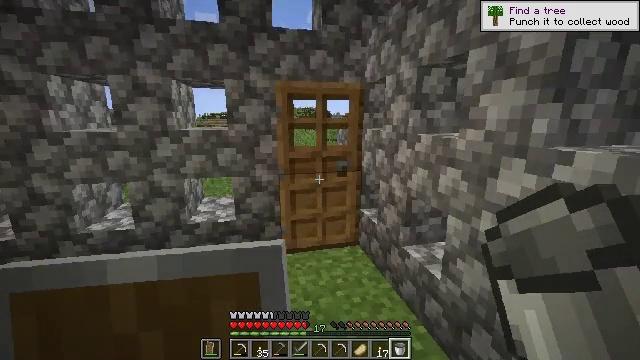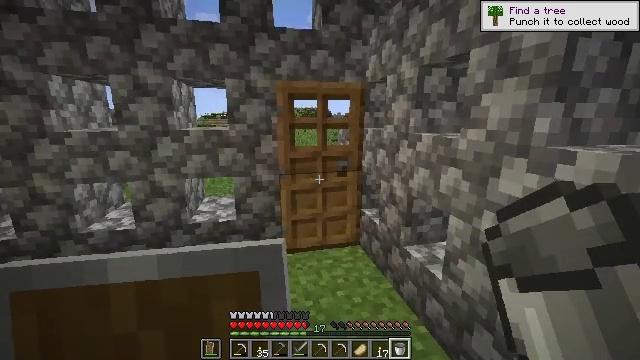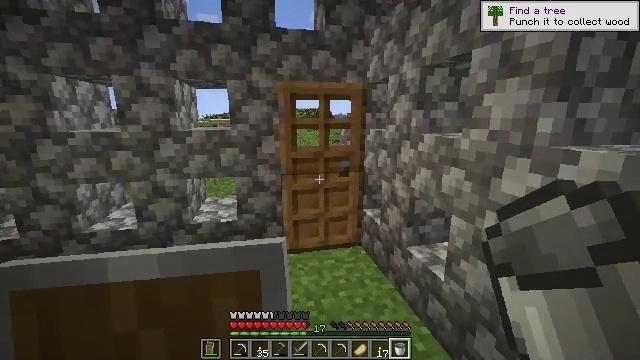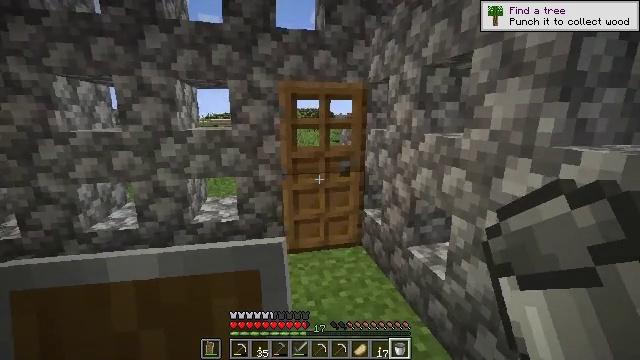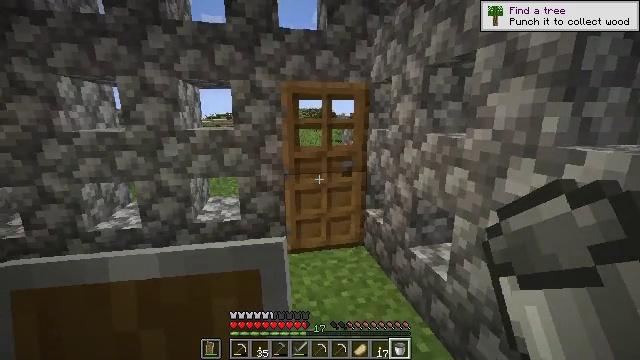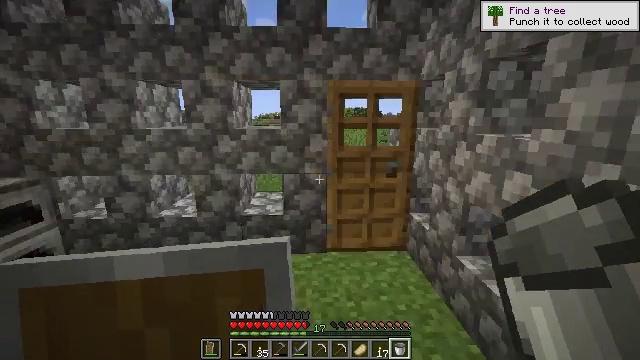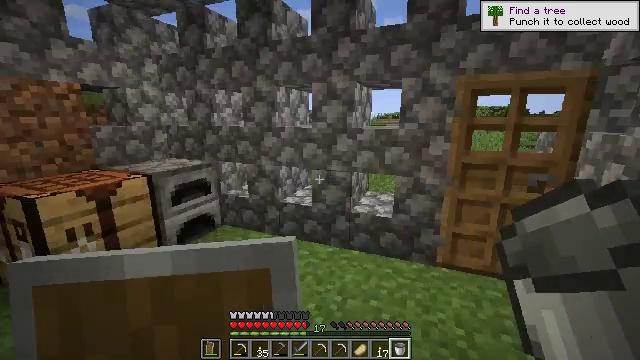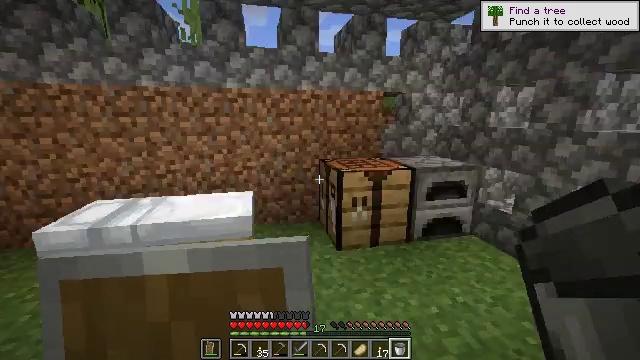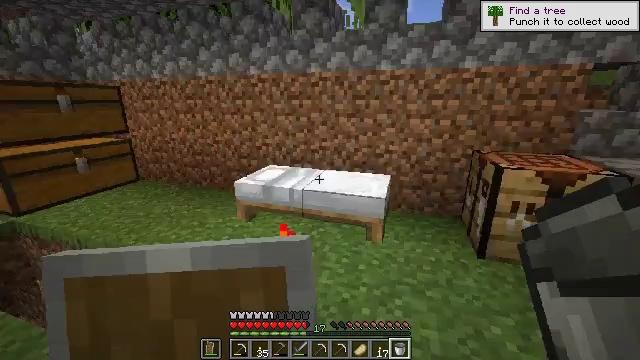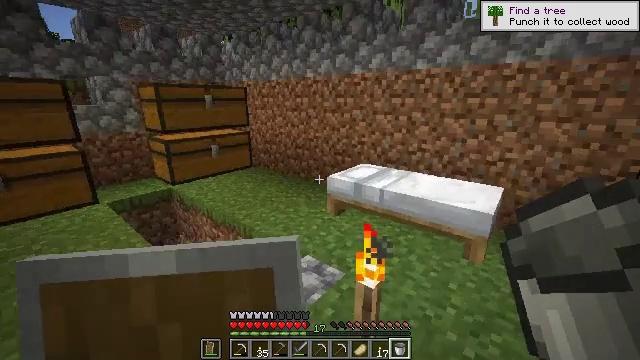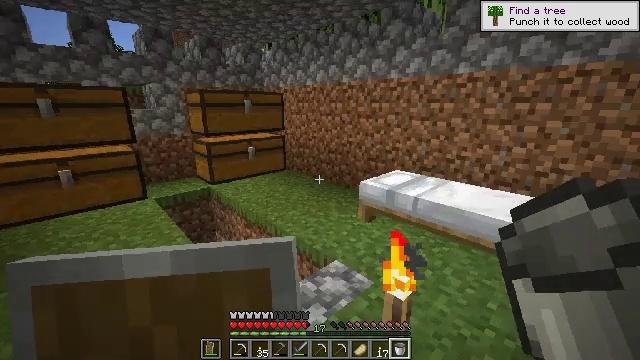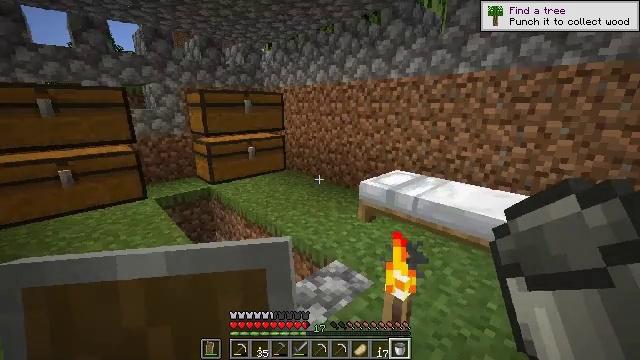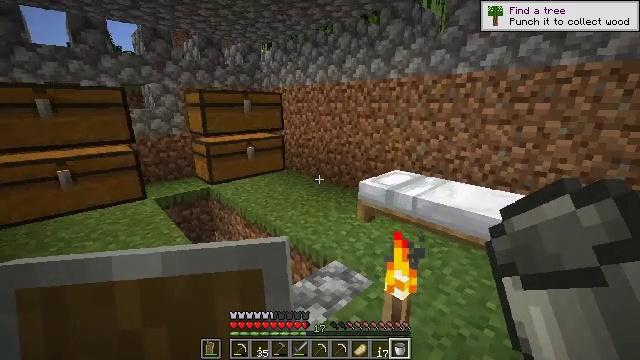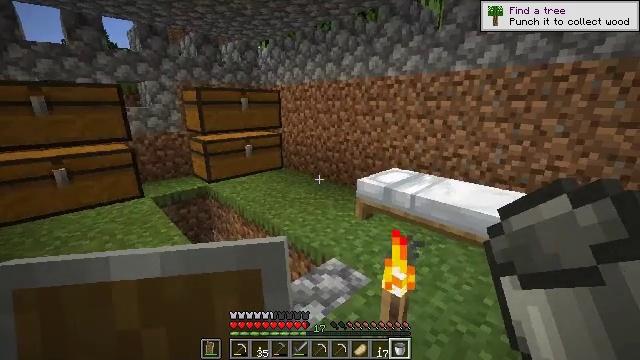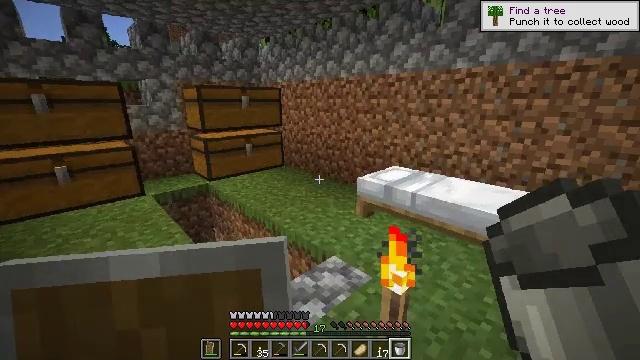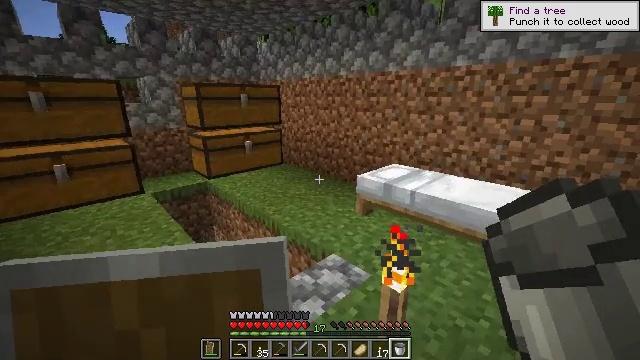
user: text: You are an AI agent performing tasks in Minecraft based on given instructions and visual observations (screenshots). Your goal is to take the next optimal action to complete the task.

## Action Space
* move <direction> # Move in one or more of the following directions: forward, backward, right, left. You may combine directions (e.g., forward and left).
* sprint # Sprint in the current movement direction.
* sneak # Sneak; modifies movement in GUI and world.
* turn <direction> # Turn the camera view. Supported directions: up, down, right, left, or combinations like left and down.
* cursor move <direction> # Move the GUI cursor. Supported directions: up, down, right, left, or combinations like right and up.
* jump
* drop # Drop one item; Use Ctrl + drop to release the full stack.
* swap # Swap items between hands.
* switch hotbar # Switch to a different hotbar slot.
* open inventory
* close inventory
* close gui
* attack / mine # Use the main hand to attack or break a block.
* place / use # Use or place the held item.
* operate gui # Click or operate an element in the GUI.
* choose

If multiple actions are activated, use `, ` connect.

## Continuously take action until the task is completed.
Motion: motion action
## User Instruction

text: Combine gold ingots to make a golden helmet.
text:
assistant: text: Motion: no_op
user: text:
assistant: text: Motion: no_op
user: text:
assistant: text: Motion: no_op
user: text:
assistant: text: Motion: no_op
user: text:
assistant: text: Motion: turn left
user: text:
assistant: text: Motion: turn left
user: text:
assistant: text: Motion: turn left
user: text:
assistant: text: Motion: turn left and down
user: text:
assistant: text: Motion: turn left
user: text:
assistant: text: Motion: turn left and up
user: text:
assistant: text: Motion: no_op
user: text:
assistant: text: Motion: no_op
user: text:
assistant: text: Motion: no_op
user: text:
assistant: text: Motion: no_op
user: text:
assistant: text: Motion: no_op
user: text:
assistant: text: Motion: turn right and down
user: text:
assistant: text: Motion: turn right
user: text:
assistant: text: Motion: turn right and down
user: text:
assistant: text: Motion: turn right
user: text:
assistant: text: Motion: turn right
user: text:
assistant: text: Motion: turn right
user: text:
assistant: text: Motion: move forward
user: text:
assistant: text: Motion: move forward, turn left
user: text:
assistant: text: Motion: move forward, turn left
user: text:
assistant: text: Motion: move forward, turn left
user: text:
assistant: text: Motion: move forward, turn left
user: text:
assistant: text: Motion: move forward, turn left
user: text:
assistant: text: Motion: move forward, turn left
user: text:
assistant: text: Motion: move forward, turn left
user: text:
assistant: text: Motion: move forward, turn left